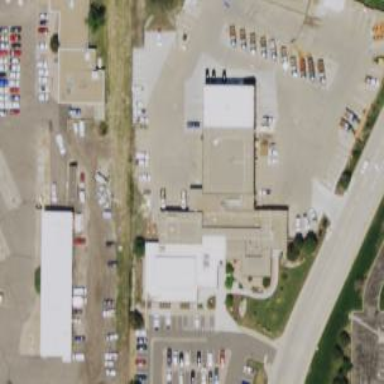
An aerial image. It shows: Public building.